Field crop: maize
Growth stage: 1
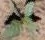
Species: datura